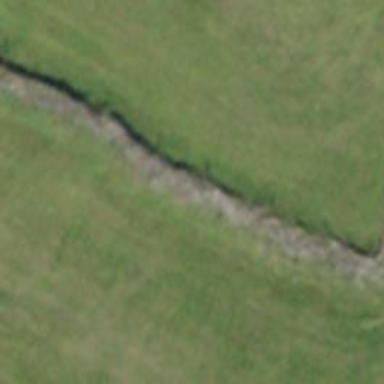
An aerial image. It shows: Dry stone wall barrier.